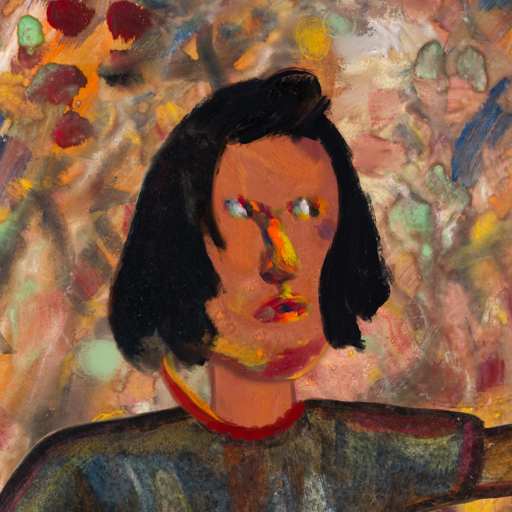
Background: Mother_And_Son_Mother, Head And Neck Side: Mother_And_Son_Son, Face Side: An_Impression, Bust: Mosgoul, Hair Side: Mosgoul, Head Accessory: Blank, Second Necklace: Blank, Necklace: Pipe, Baby: Blank